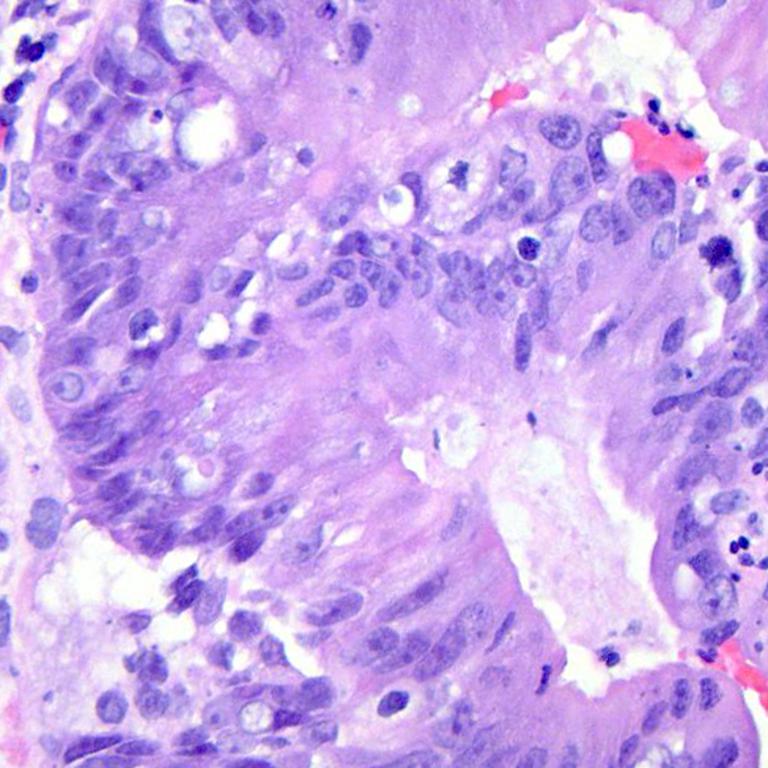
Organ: colon
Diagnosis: adenocarcinomas